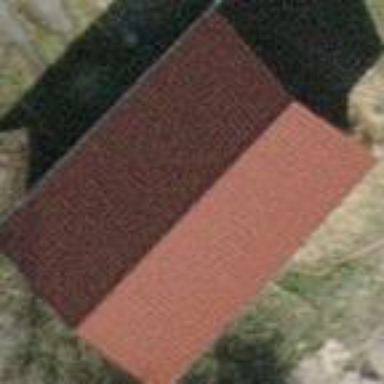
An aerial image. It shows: Shed building.